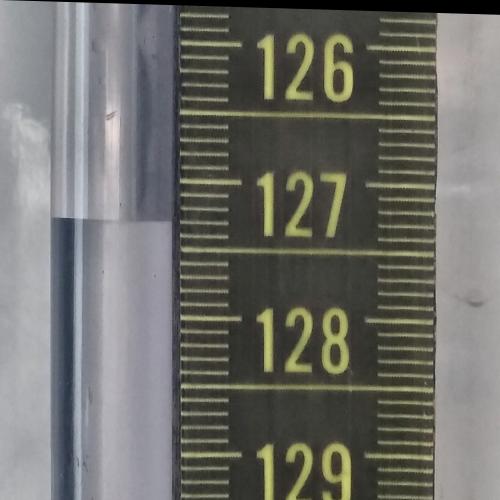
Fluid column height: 127.3 cm